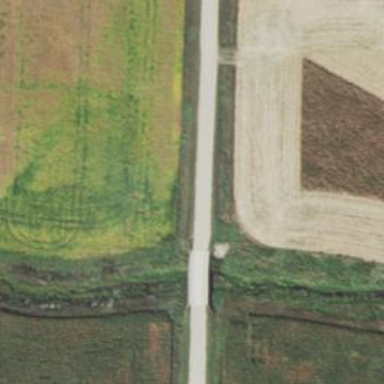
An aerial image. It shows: Unclassified road with bridge.